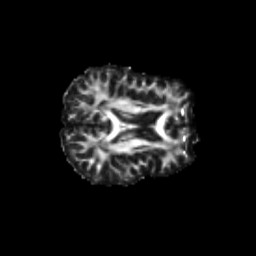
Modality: FA
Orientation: axial
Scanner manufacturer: siemens
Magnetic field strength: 3 T
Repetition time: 9.2 s
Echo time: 0.084 s